Question: I can't quite seem to figure out how to do the CSS from the Photoshop mockup that I made. The image below shows what I want to accomplish. Basically, each Design/Revision block is a styled '<li>' tag, and I want to float the title to the left and the date/time to the right. Furthermore, I want everything to be vertically aligned.
Any ideas? I tried to use a table within each '<li>', but that didn't seem to work (or I just did it wrong).
Ideas?

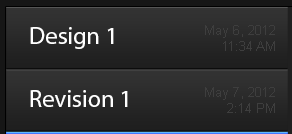
Answer: Please see <URL>, should be what you are trying to do!
'''
<ul>
<li>
<a href="#" title="" class="clearfix">
Design 1
<span>May 6, 2012<br>11:34AM</span>
</a>
</li>
<li>
<a href="#" title=""class="clearfix">
Revision 1
<span>May 7, 2012<br>2:14AM</span>
</a>
</li>
</ul>
'''
'''
body {
background-color: #000;
margin: 0;
padding: 20px;
font-family: sans-serif;
}
ul {
list-style-type: none;
}
li {
display: block;
width: 240px;
background-color: #212121;
border: 1px solid #212121;
border-top: 1px solid #444;
}
li a {
padding: 10px;
color: #fff;
font-size: 18px;
display: block;
line-height: 24px;
text-decoration: none;
}
li span {
float: right;
font-size: 10px;
display: block;
line-height: 12px;
color: #999;
text-align: right;
}
/* helpers */
.clearfix:before,
.clearfix:after {
content: '0';
display: block;
overflow: hidden;
visibility: hidden;
width: 0;
height: 0;
}
.clearfix:after {
clear: both;
}
.clearfix {
zoom: 1;
}
'''
Analise the CSS to learn more about float and document work-flow!
Read more about it:
<URL>
<URL>